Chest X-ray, AP view. Patient: 29 years old, sex M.
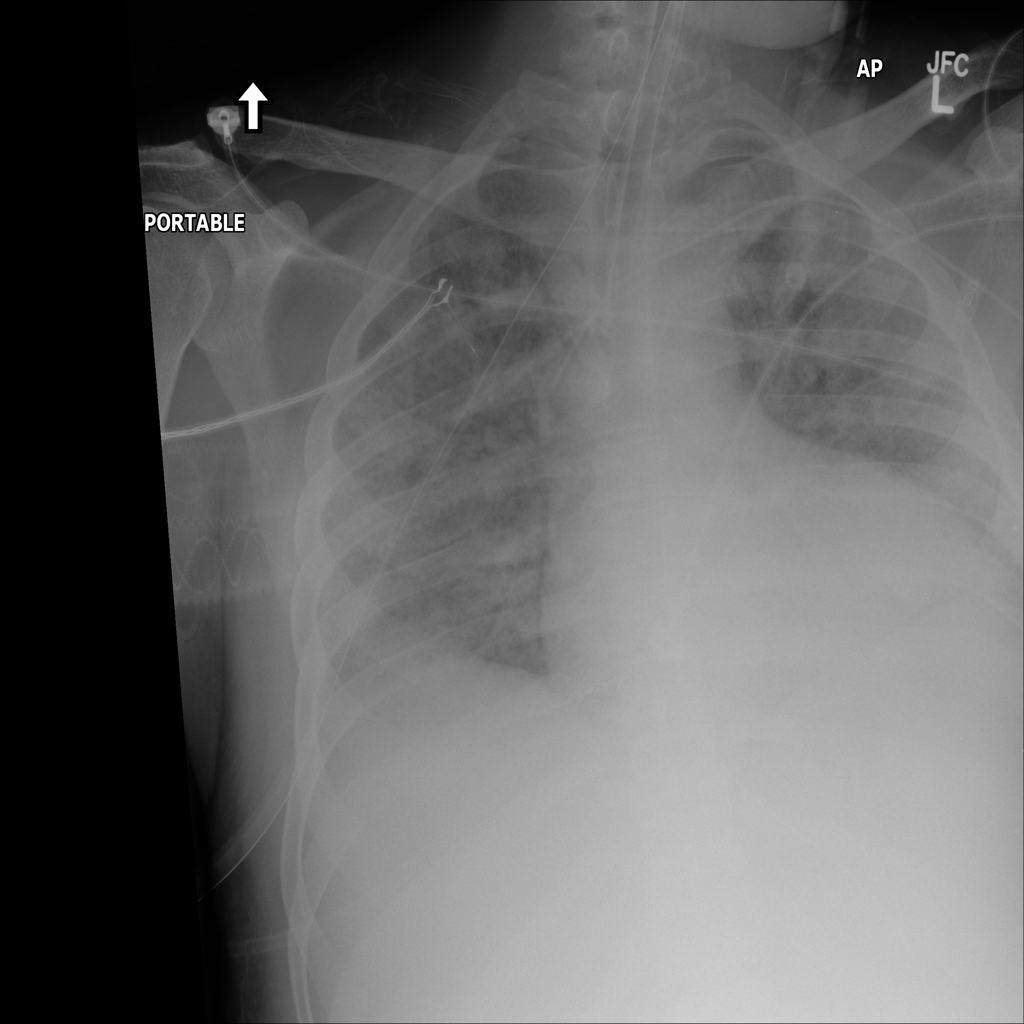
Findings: Infiltration